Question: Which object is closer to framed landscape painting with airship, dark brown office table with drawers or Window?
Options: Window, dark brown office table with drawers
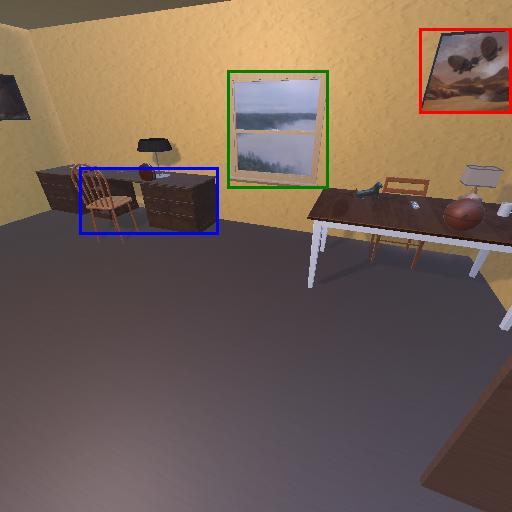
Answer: Window